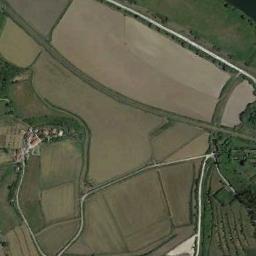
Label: terrace